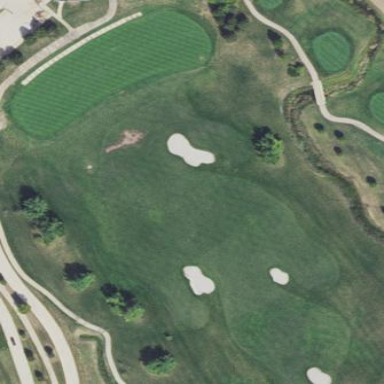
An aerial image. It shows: Grassy area used as driving range for golf.